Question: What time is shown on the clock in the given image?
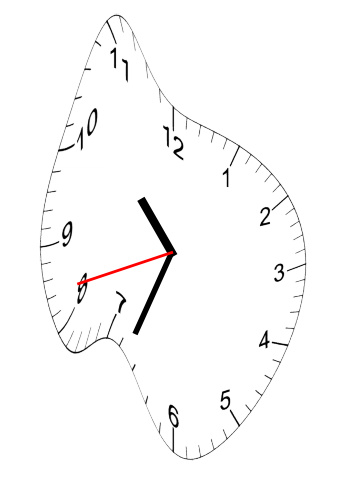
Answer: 10:33:42